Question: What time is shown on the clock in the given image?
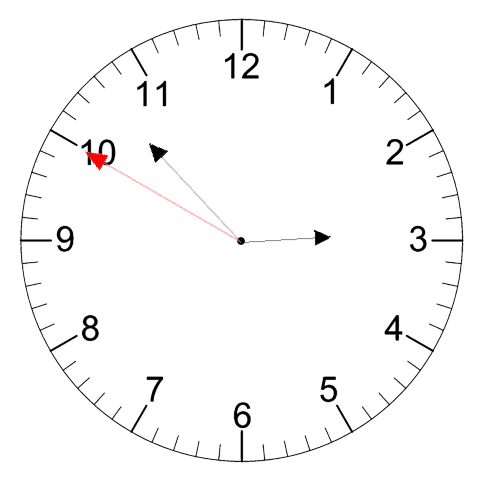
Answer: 02:52:50